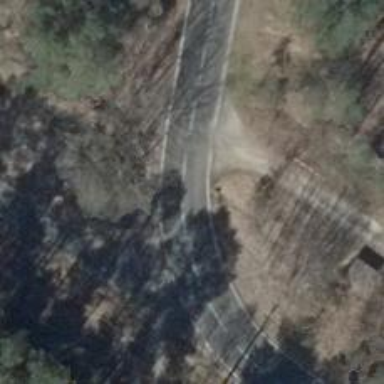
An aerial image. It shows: Tertiary road with asphalt surface.